Interaction volume radius: 5 \u00c5
Interaction volume height: 35 \u00c5
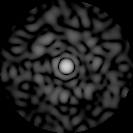
Disorder parameter: 0.8334